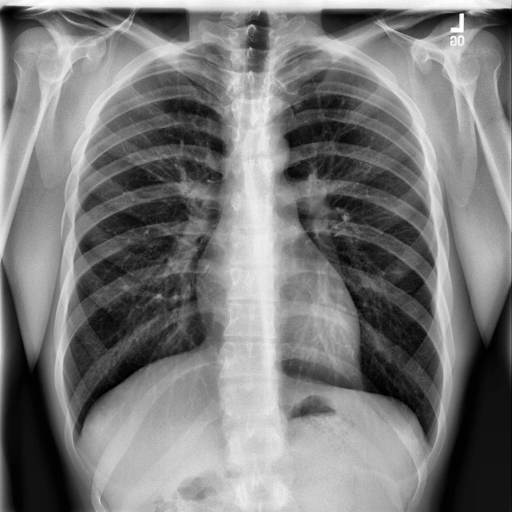
Finding: NORMAL